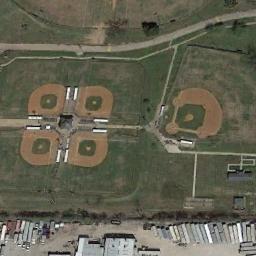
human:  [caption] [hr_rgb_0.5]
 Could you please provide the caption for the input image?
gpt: There is a baseball diamond between many buildings and the road .

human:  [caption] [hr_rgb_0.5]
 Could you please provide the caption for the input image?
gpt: There are five simple baseball diamonds in the wasteland along the parking lot .

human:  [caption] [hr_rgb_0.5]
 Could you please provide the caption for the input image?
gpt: Five baseball diamonds on the lawn and four of them make up a rectangle .

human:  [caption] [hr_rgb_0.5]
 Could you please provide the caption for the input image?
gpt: The picture shows three baseball fields and a row of black houses .

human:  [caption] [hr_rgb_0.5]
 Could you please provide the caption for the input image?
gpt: Five baseball diamonds are next to many buildings .